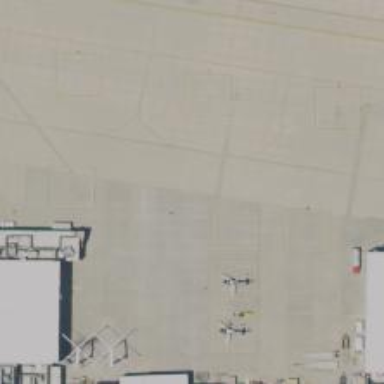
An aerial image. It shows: Image of helipad at airport.